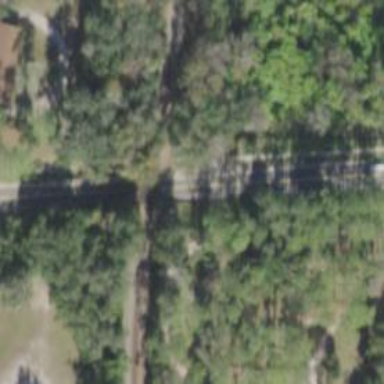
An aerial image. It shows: Bridge over railway line.